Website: lowes
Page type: order-tracking
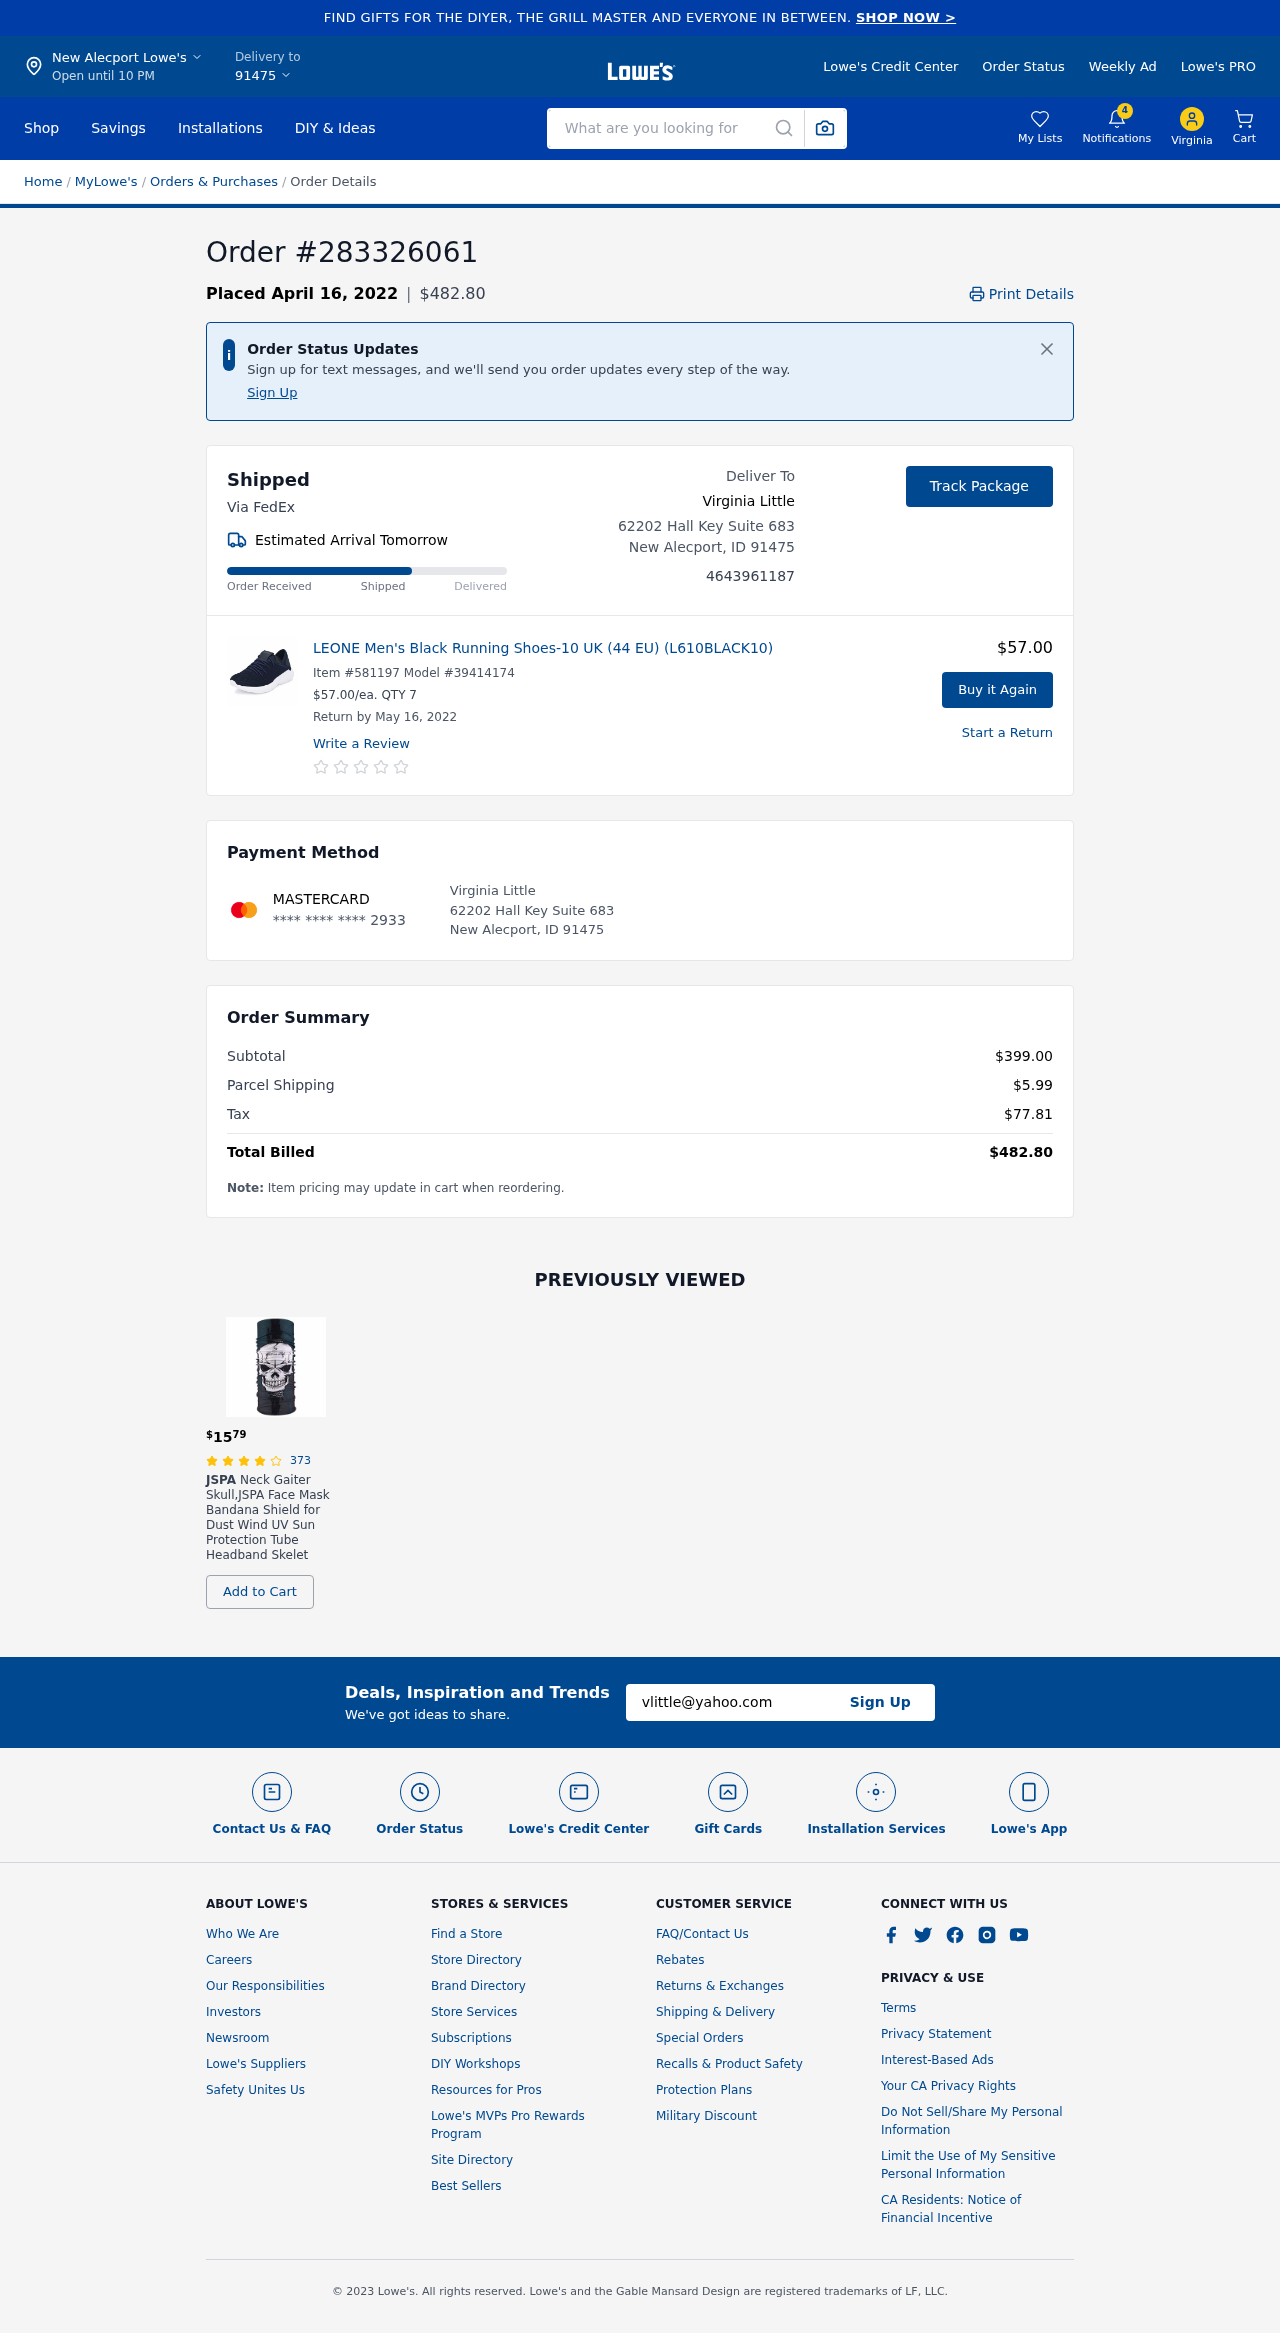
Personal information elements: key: PII_CARD_LAST4
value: **** **** **** 2933
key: PII_CARD_TYPE
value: MASTERCARD
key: PII_CITY
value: New Alecport Lowe's
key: PII_CITY_STATE_ZIP
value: New Alecport, ID 91475
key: PII_EMAIL
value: vlittle@yahoo.com
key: PII_FIRSTNAME
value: Virginia
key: PII_FULLNAME
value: Virginia Little
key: PII_PHONE
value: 4643961187
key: PII_POSTCODE
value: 91475
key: PII_STREET
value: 62202 Hall Key Suite 683
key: PII_FULLNAME2
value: Virginia Little
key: PII_STREET2
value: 62202 Hall Key Suite 683
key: PII_CITY_STATE_ZIP2
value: New Alecport, ID 91475
Product elements: key: PRODUCT1_NAME
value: LEONE Men's Black Running Shoes-10 UK (44 EU) (L610BLACK10)
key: PRODUCT1_PRICE
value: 57
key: PRODUCT1_QUANTITY
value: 7
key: PRODUCT2_BRAND
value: JSPA
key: PRODUCT2_NAME
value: Neck Gaiter Skull,JSPA Face Mask Bandana Shield for Dust Wind UV Sun Protection Tube Headband Skelet
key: PRODUCT2_NUM_RATINGS
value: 373
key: PRODUCT2_PRICE
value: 15.79
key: PRODUCT2_RATING
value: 4.4
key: PRODUCT1_ITEM
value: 581197
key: PRODUCT1_MODEL
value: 39414174
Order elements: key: ORDER_ID
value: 283326061
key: ORDER_DATE
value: Placed April 16, 2022
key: ORDER_TOTAL
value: $482.80
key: ORDER_DELIVERY_DATE
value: Estimated Arrival Tomorrow
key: ORDER_RETURN_BY_DATE
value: Return by May 16, 2022
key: ORDER_SUBTOTAL
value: $399.00
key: ORDER_SHIPPING_COST
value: $5.99
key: ORDER_TAX
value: $77.81
Search elements: key: HEADER_SEARCH
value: What are you looking for
Other elements: key: NOTIFICATION_COUNT
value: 4